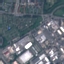
Label: Industrial